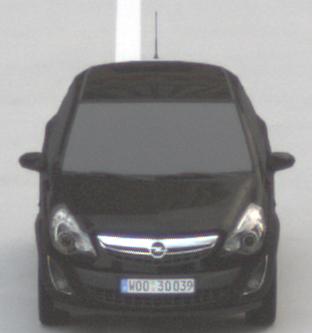
Make: Opel
Model: Corsa 1.2
Detailed model: Corsa (D)
Model produced from: 2011/01
Model produced until: 2014/08
Doors: 3
Color: black
Road condition: dry road
Daytime: morning or afternoon
Contrast: low contrast